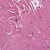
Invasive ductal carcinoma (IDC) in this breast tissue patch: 0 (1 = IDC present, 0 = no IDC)